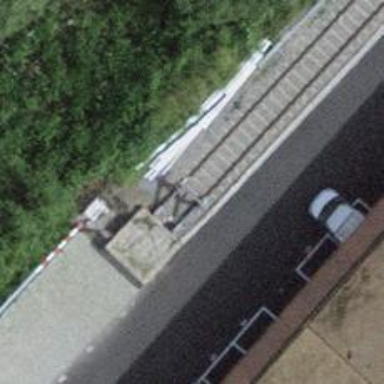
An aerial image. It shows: Railway buffer stop.